Question: OCaml has a <URL>, I am wondering how it tests itself for randomness. However, i don't have a clue what exactly they are doing. I understand it tries to test for 'chi-square' with two more dependencies tests. Here are the code for the testing part:
'''
(* Return the sum of the squares of v[i0,i1[ *)
let rec sumsq v i0 i1 =
if i0 >= i1 then 0.0
else if i1 = i0 + 1 then Pervasives.float v.(i0) *. Pervasives.float v.(i0)
else sumsq v i0 ((i0+i1)/2) +. sumsq v ((i0+i1)/2) i1
;;
let chisquare g n r =
if n <= 10 * r then invalid_arg "chisquare";
let f = Array.make r 0 in
for i = 1 to n do
let t = g r in
f.(t) <- f.(t) + 1
done;
let t = sumsq f 0 r
and r = Pervasives.float r
and n = Pervasives.float n in
let sr = 2.0 *. sqrt r in
(r -. sr, (r *. t /. n) -. n, r +. sr)
;;
'''
, why they write 'sum of squares' like that?
It seems it is just summing up all squares. Why not write like:
'''
let rec sumsq v i0 i1 =
if i0 >= i1 then 0.0
else Pervasives.float v.(i0) *. Pervasives.float v.(i0) + (sumsq v (i0+1) i1)
'''
, why they seem to use different way for chisquare?
From the <URL> wiki, they formula is

But it seems they are using different formula, what's behind the scene?
---
'''
(* This is to test for linear dependencies between successive random numbers.
*)
let st = ref 0;;
let init_diff r = st := int r;;
let diff r =
let x1 = !st
and x2 = int r
in
st := x2;
if x1 >= x2 then
x1 - x2
else
r + x1 - x2
;;
let st1 = ref 0
and st2 = ref 0
;;
(* This is to test for quadratic dependencies between successive random
numbers.
*)
let init_diff2 r = st1 := int r; st2 := int r;;
let diff2 r =
let x1 = !st1
and x2 = !st2
and x3 = int r
in
st1 := x2;
st2 := x3;
(x3 - x2 - x2 + x1 + 2*r) mod r
;;
'''
I don't really know these two tests, can someone en-light me?
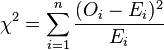
Answer: It's a question of memory usage. You will notice that for large arrays, your implementation of sumsq will fail with (on my laptop, it fails for r = 200000). This is because before adding 'Pervasives.float v.(i0) *. Pervasives.float v.(i0)' to '(sumsq v (i0+1) i1)', you have to compute the latter. So it's not until you have computed the result of the last call of sumsq that you can start "going up the stack" and adding everything. Clearly, sumsq is going to be called r times in your case, so you will have to keep track of r calls.
By contrast, with their approach they only have to keep track of log(r) calls because once sumsq has been computed for half the array, you only need to the result of the corresponding call (you can forget about all the other calls that you had to do to compute that).
However, there are other ways of achieving this result and I'm not sure why they chose this one (maybe somebody will be able to tell ?). If you want to know more on the problems linked to recursion and memory, you should probably check <URL>.
You should look more closely at both expressions. Here, all the E_i's are equal to n/r. If you replace this in the expression you gave, you will find the same expression that they use: '(r *. t /. n) -. n'. I didn't check about the values of the bounds though, but since you have a Chi-squared distribution with parameter r-minus-one-or-two degrees of freedom, and r quite large, it's not surprising to see them use this kind of confidence interval. The Wikipedia article you mentionned should help you figure out what confidence interval they use exactly fairly easily.
Good luck!
Oops, I forgot about . I don't know these tests either, but I'm sure you should be able to find more about them by googling something like "linear dependency between consecutive numbers" or something. =)
In reply to Jackson Tale's June 29 question about the confidence interval:
They should indeed test it against the Chi-squared distribution -- or, rather, use the Chi-squared distribution to find a confidence interval. However, because of the central limit theorem, the Chi-squared distribution with degrees of freedom converges to a normal law with mean and variance . A classical result is that the 95% confidence interval for the normal law is approximately [m - 1.96 s, m + 1.96 s], where m is the mean and s the standard deviation -- so that's roughly the mean +- twice the standard deviation. Here, the number of degrees of freedom is (I think) (because is large) so that's why I said I wasn't surprised by a confidence interval of the form [ - 2 sqrt(), + 2 sqrt()]. Nevertheless, now that I think about it I can't see why they don't use +- 2 sqrt(2 )... But I might have missed something. And anyway, even if I was correct, since sqrt(2) > 1, they get a more stringent confidence interval, so I guess that's not really a problem. But they should document what they're doing a bit more... I mean, the tests that they're using are probably pretty standard so most likely most people reading their code will know what they're doing, but still...
Also, you should note that, as is often the case, this kind of test is not conclusive: generally, you want to show that something has some kind of effect. So you formulate two hypothesis : the null hypothesis, "there is no effect", and the alternative hypothesis, "there is an effect". Then, you show that, given your data, the probability that the null hypothesis holds is very low. So you conclude that the alternative hypothesis is (most likely) true -- i.e. that there some kind of effect. This is conclusive. Here, what we would like to show is that the random number generator is good. So we don't want to show that the numbers it produces from some law, but that they to it. The only way to do that is to perform as many tests as possible showing that the number produced have the same property as randomly generated ones. But the only conclusion we can draw is "we were not able to find a difference between the actual data and what we would have observed, had they really been randomly generated". But this is not a lack of rigor from the OCaml developers: people always do that (eg, a lot of tests require, say, the normality. So before performing these tests, you try to find a test which would show that your variable is not normally distributed. And when you can't find any, you say "Oh well, the normality of this variable is probably sufficient for my subsequent tests to hold") -- simply because there is no other way to do it...
Anyway, I'm no statistician and the considerations above are simply my two cents, so you should be careful. For instance, I'm sure there is a better reason why they're using this particular confidence interval. I also think you should be able to figure it out if you write everything down carefully to make sure about what they're doing exactly.